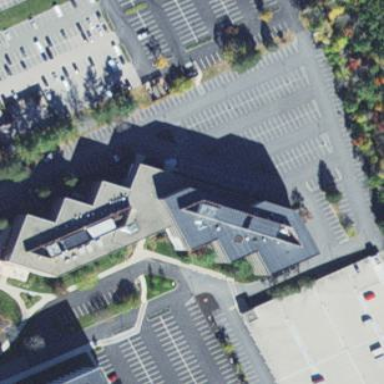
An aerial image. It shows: Office building.